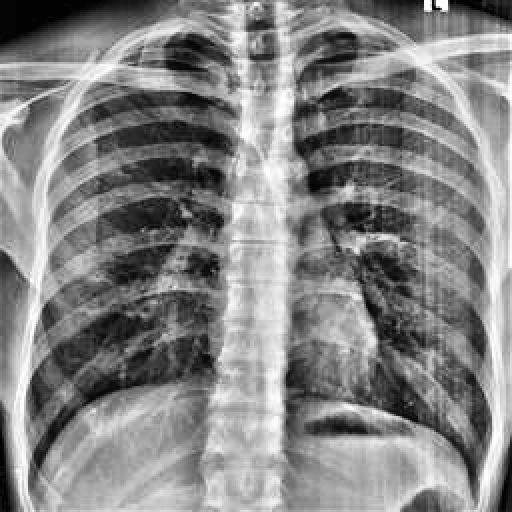
Finding: NORMAL